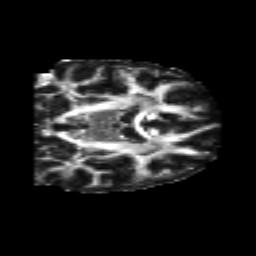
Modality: FA
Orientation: coronal
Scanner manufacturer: siemens
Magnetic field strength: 3 T
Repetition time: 6.8 s
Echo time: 0.093 s